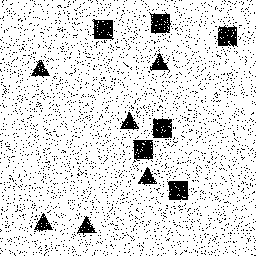
Squares: 6
Triangles: 6
Stars: 0
Total shapes: 12